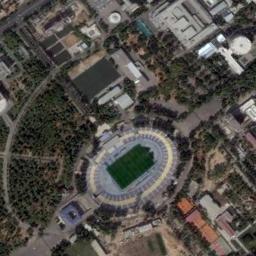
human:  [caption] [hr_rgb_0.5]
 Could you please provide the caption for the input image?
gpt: The stadium's roof has wavy white signs .

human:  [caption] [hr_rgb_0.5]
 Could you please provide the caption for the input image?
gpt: The circular stadium is enclosed between the residential area and the forest .

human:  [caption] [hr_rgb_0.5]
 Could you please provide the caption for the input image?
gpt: There are many buildings of different shapes and sizes next to the stadium .

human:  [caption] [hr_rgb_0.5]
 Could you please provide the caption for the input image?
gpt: The stadium is next to some buildings and trees .

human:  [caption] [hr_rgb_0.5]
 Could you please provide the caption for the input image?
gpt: There are many buildings and green trees around the stadium .